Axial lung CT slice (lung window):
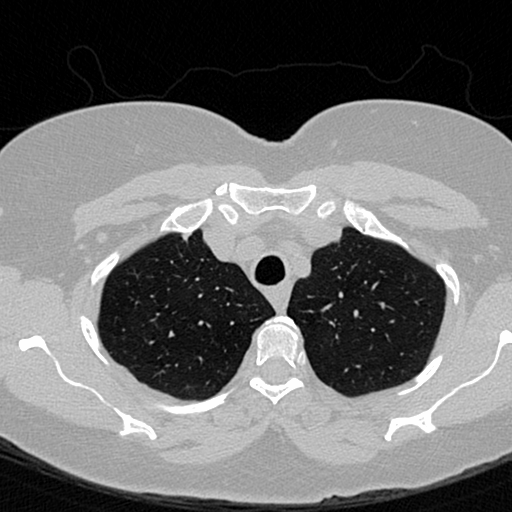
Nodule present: no